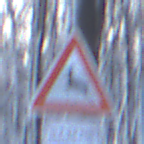
Verkehrszeichen: WildwechselRechts
Zusatzzeichen unten: LaengeEinerStrecke6
Umgebung: Outdoor, Nature
Tageszeit: MorningAfternoon
Wetter: Clear
Licht: Natural
Jahreszeit: Winter
Kontrast: LowContrast